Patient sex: M
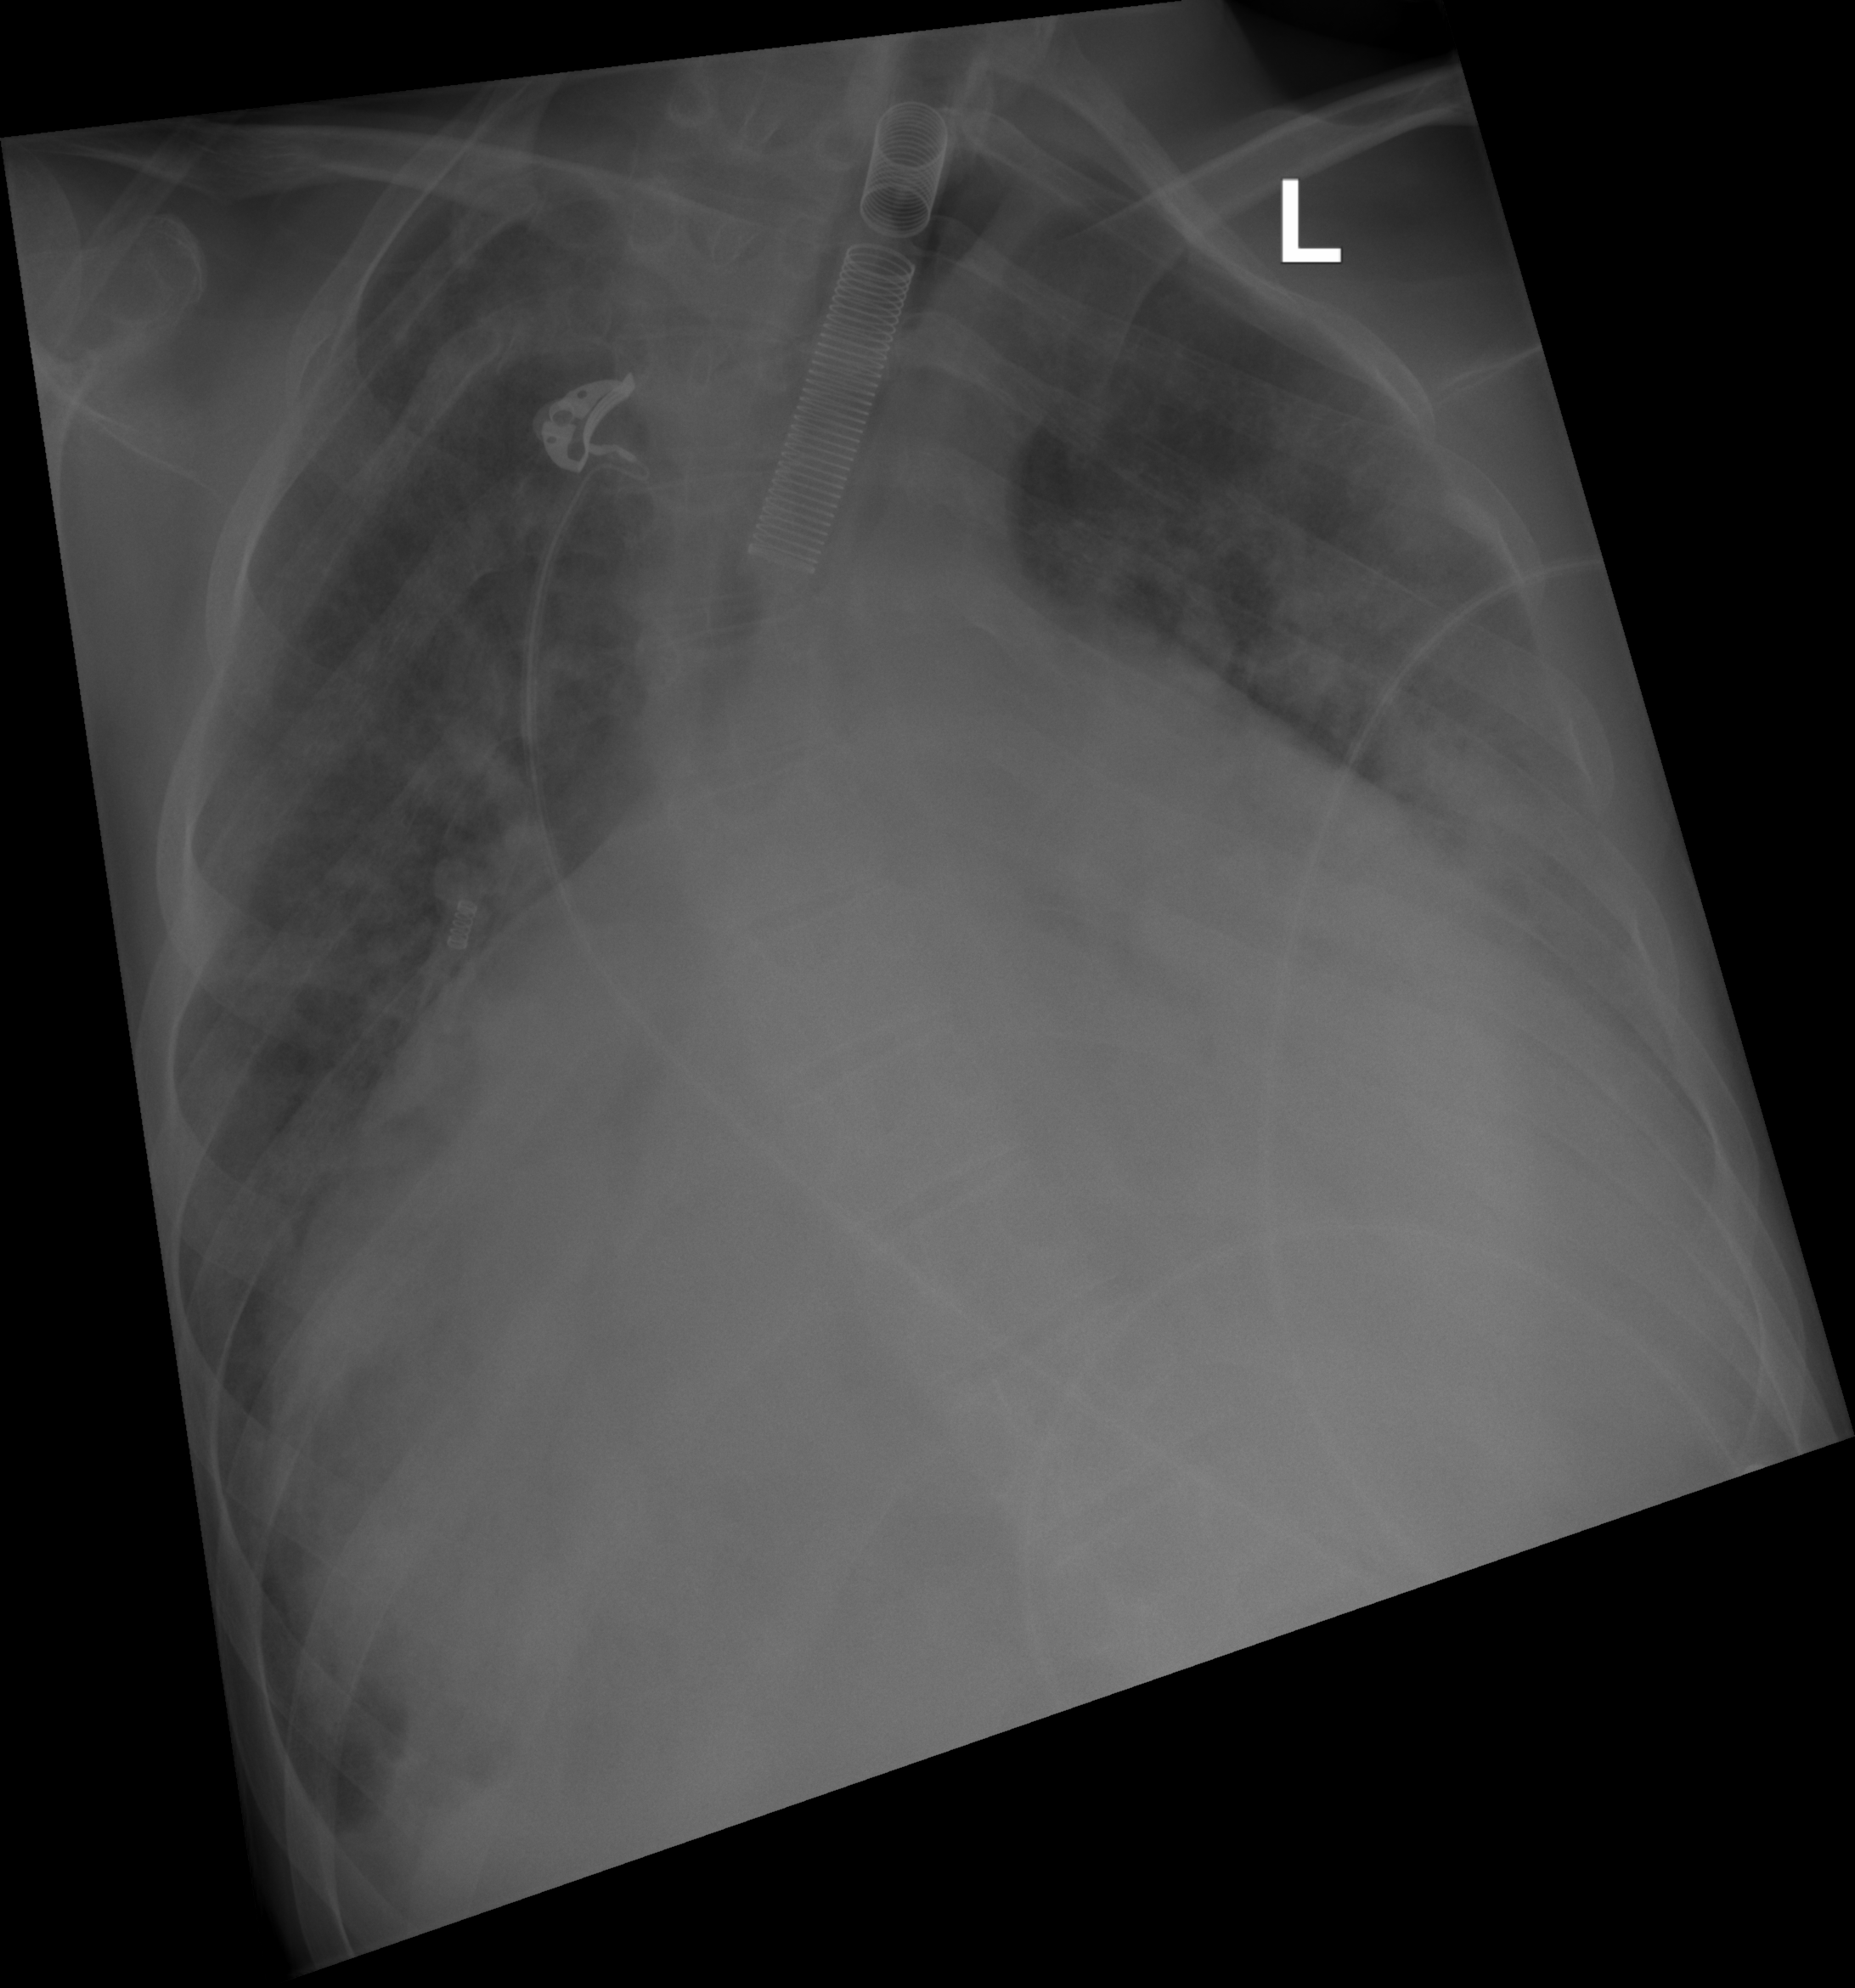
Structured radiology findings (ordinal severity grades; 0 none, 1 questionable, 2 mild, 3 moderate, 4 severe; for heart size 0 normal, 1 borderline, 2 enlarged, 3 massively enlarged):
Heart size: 3
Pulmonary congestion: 3
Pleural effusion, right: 0
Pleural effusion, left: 2
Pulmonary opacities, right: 2
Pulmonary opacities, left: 2
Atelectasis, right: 2
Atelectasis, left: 2